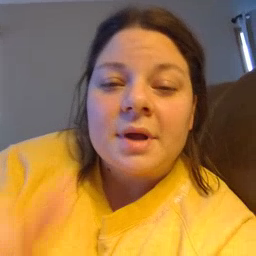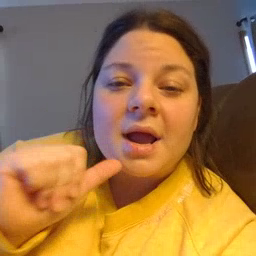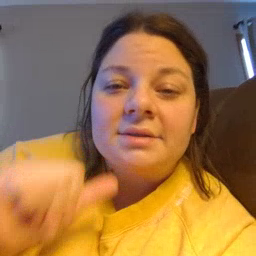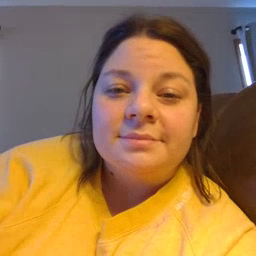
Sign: aunt